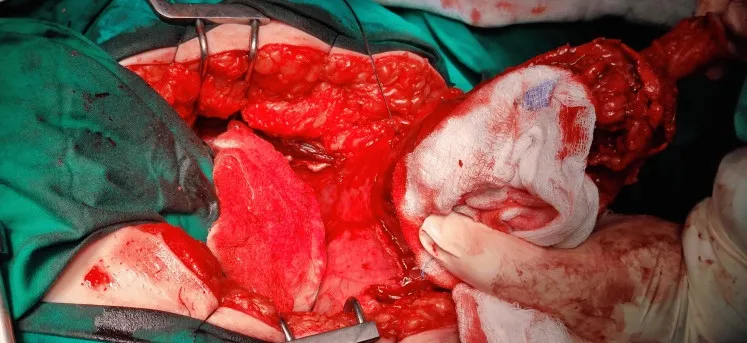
Image from the surgery.
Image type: medical_photograph (other_medical_photograph)